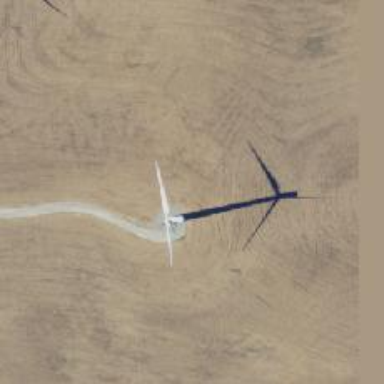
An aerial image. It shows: Wind turbine generator that utilizes wind as its source for generating electricity. It is of the horizontal axis type.